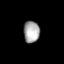
Tissue: prostate
Cell type: T cells
Senescence score: 0.3307
Nuclear area (px): 341
Mean DAPI intensity: 167.147